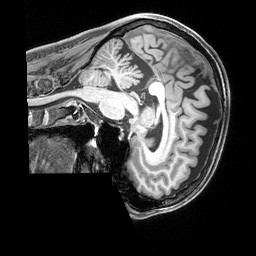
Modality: T1w
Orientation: sagittal
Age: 54
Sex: female
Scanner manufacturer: siemens
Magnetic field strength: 3 T
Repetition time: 2.4 s
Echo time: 0.00215 s